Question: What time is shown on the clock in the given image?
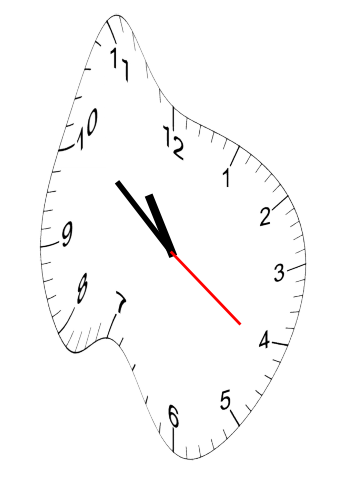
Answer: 10:51:21